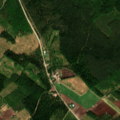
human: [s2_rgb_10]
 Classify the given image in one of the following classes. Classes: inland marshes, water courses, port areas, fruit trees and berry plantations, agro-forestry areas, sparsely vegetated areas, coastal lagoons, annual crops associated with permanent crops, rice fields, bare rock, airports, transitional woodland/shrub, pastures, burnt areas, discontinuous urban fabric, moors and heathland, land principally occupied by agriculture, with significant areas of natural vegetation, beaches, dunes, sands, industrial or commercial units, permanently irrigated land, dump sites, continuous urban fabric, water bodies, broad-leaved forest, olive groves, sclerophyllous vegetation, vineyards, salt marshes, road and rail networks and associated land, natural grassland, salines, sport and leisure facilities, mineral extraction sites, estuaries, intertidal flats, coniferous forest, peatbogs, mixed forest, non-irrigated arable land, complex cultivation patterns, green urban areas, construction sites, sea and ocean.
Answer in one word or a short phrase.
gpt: non-irrigated arable land, coniferous forest, mixed forest